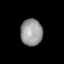
Tissue: lung
Cell type: Myeloid cells
Senescence score: 0.6192
Nuclear area (px): 573
Mean DAPI intensity: 152.222